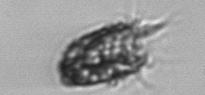
Label: Tintinnopsis